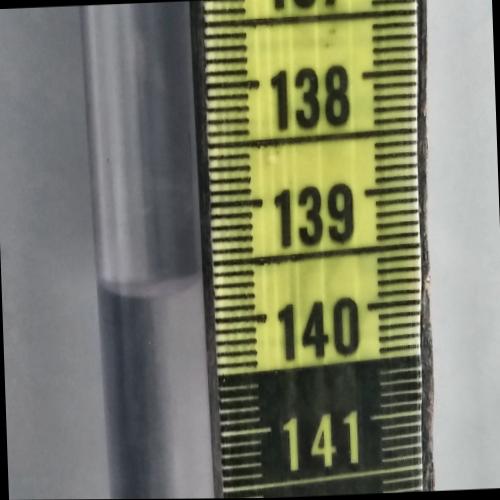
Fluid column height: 139.7 cm